I will show an image sequence of human cooking. I have annotated the images with numbered circles. Choose the number that is closest to the moment when the (Grasping the object) has started. You are a five-time world champion in this game. Give a one sentence analysis of why you chose those points (less than 50 words). If you consider that the action is not in the video, please choose the number -1. Provide your answer at the end in a json file of this format: {"points": []}
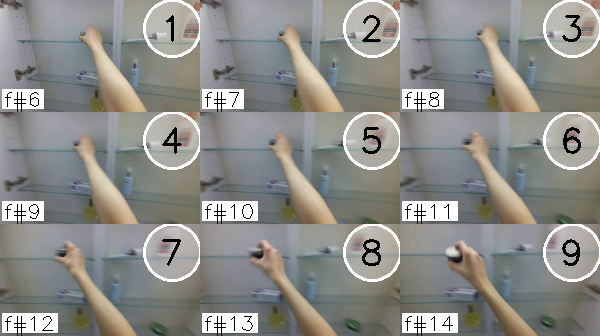
Frame 1 shows the clearest moment of hand-object contact.
{"points": [1]}